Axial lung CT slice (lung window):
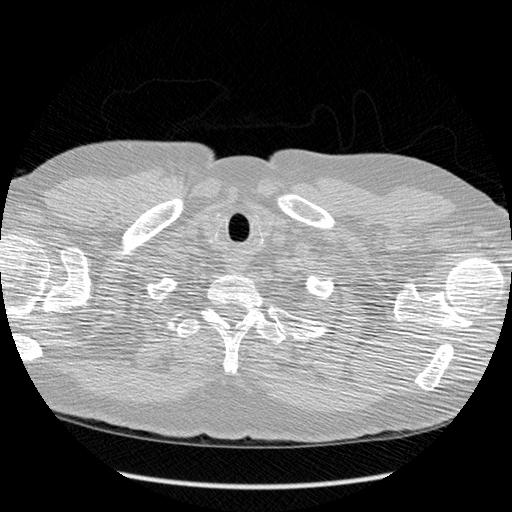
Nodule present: no